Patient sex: M
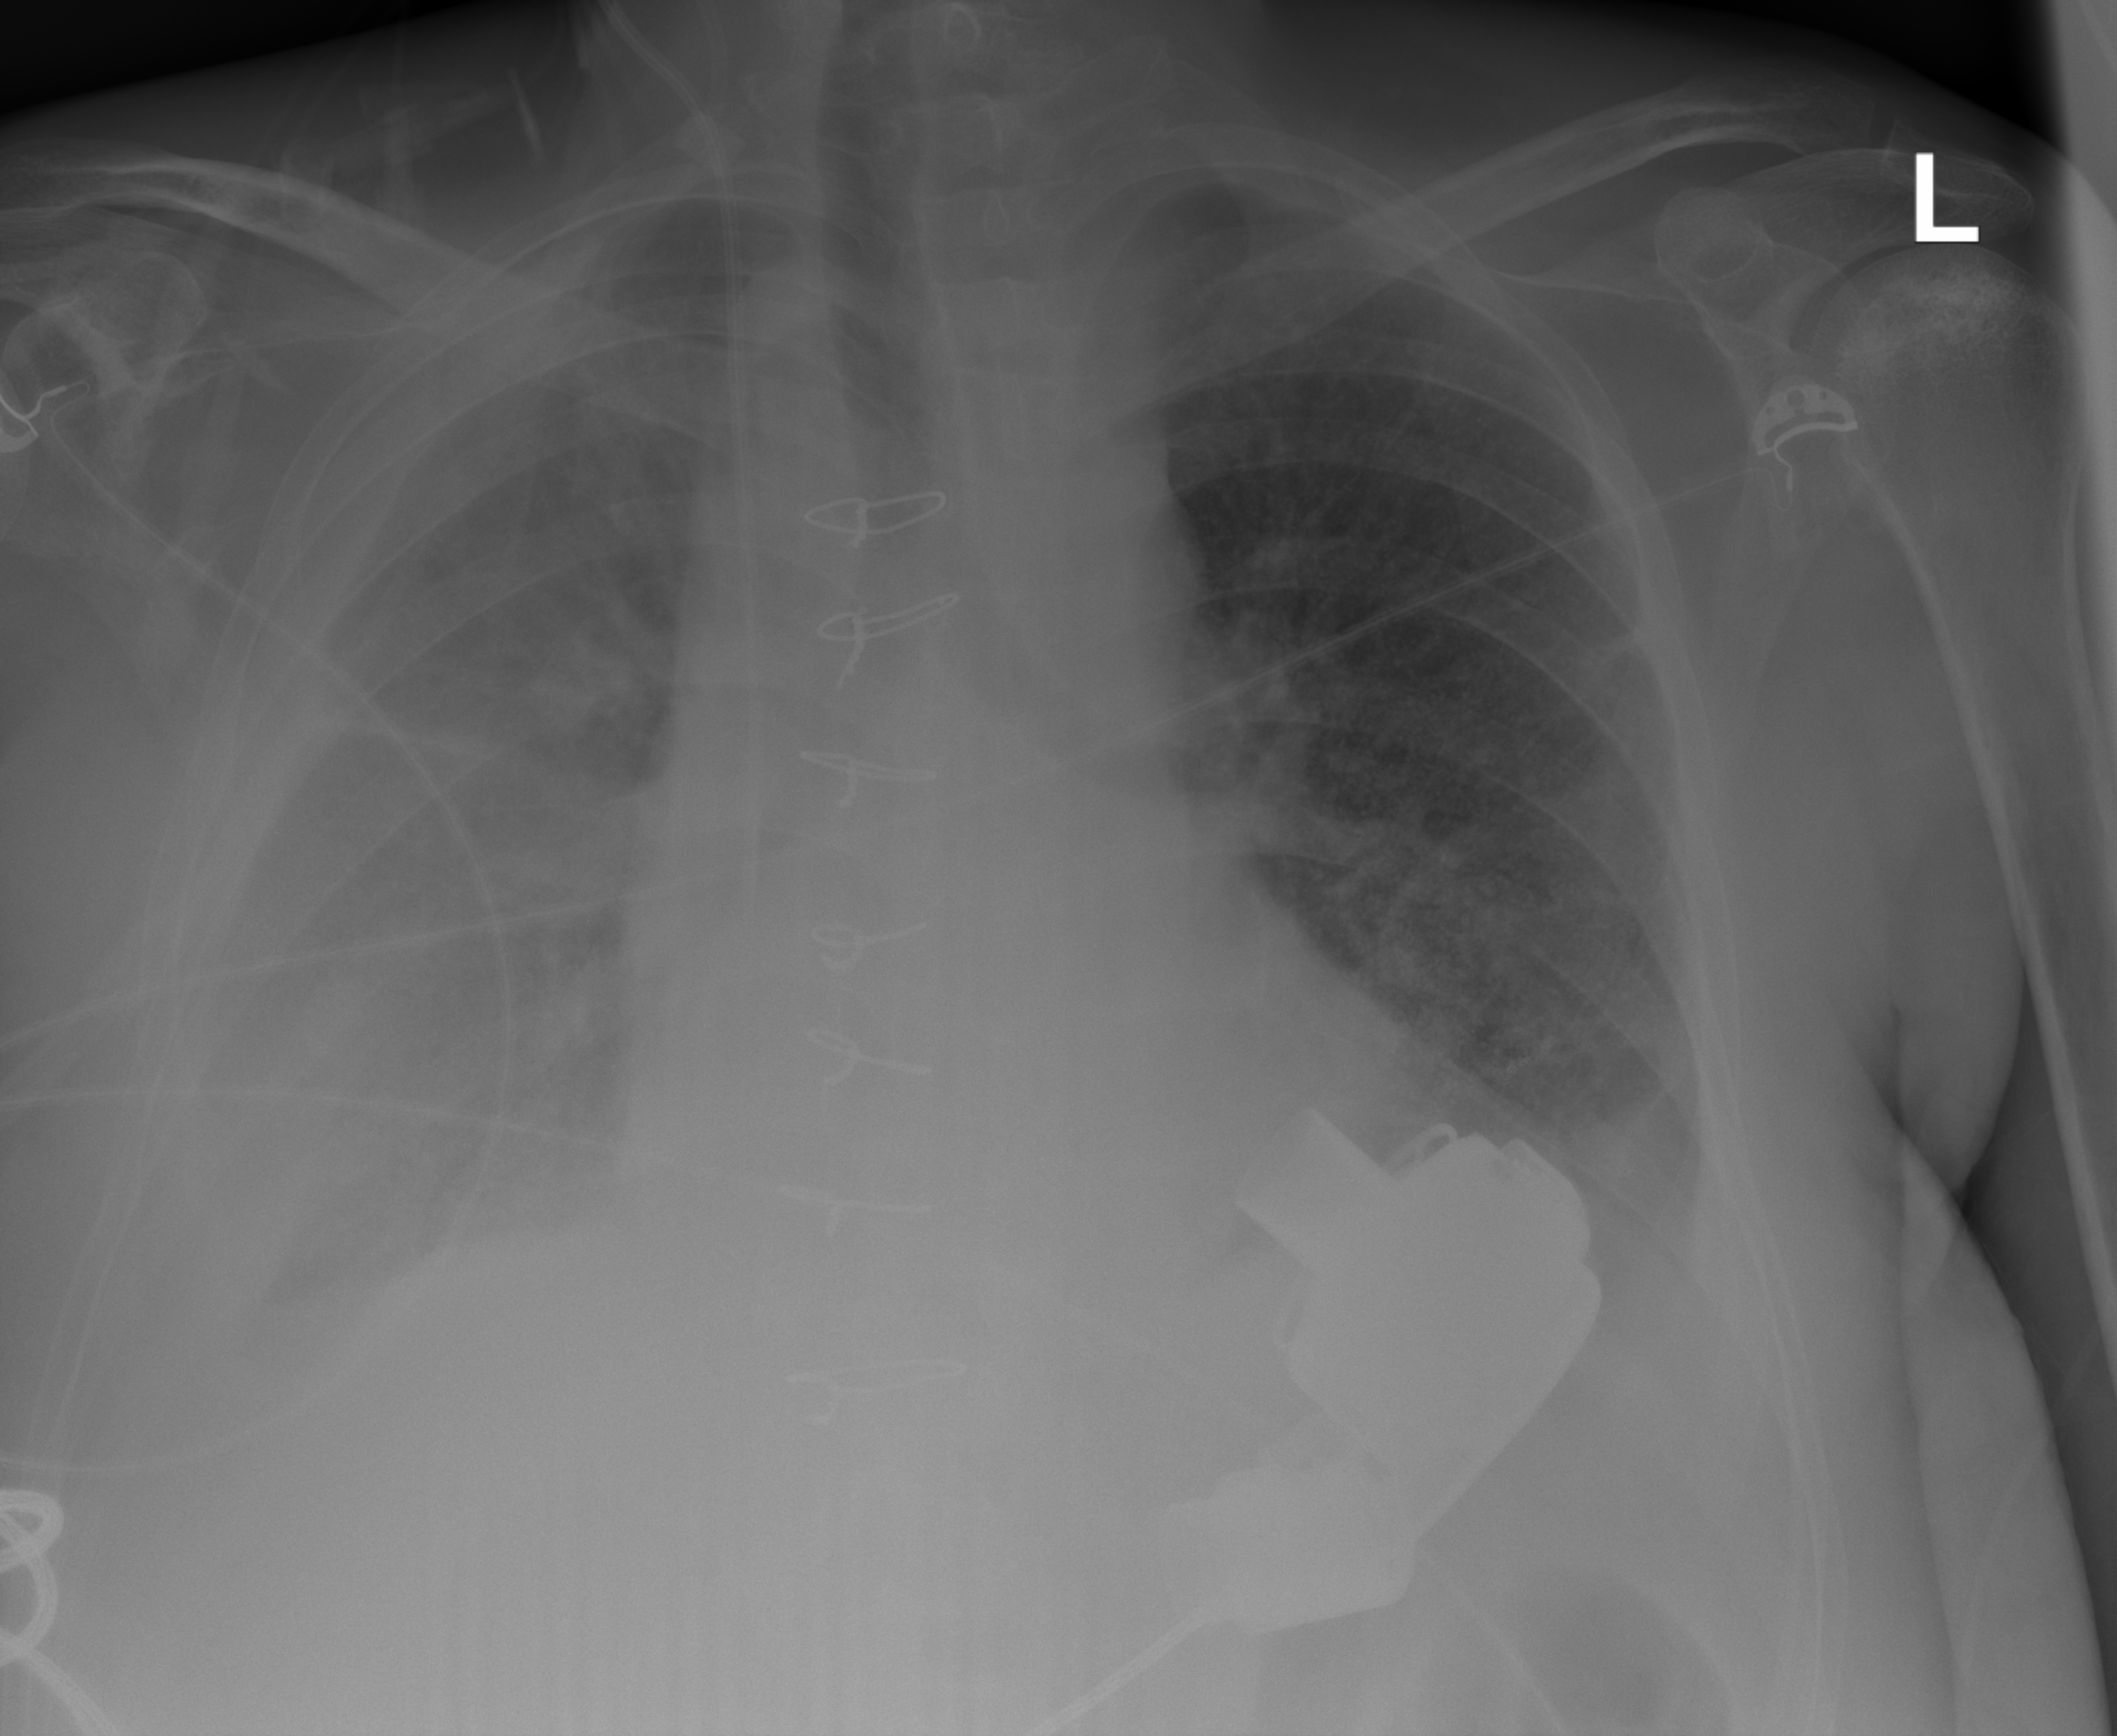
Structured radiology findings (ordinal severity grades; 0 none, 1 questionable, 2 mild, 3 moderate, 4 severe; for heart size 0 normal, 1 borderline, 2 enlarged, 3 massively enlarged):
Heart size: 2
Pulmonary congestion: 2
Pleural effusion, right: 3
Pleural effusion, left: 2
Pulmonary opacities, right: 2
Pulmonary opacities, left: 2
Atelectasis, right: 2
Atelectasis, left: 1